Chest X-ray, AP view. Patient: 48 years old, sex F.
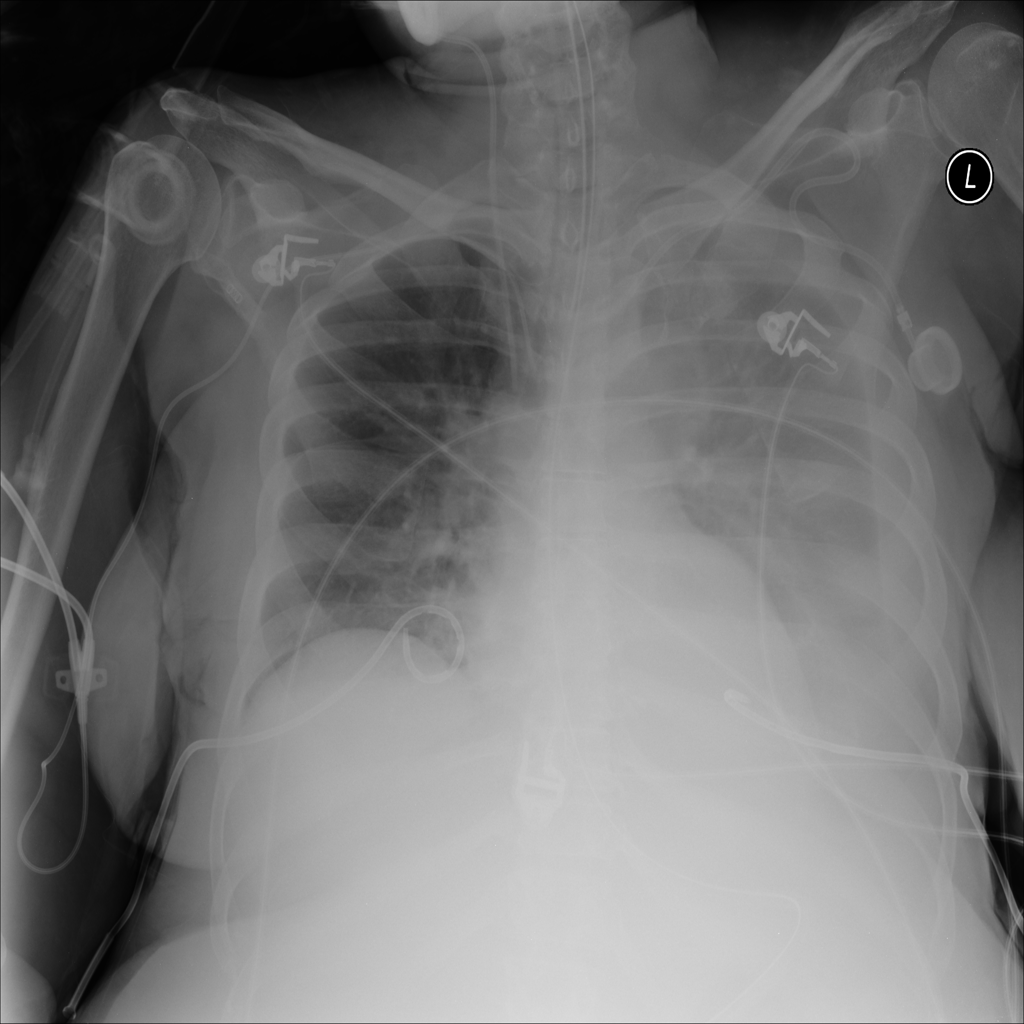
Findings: No Finding